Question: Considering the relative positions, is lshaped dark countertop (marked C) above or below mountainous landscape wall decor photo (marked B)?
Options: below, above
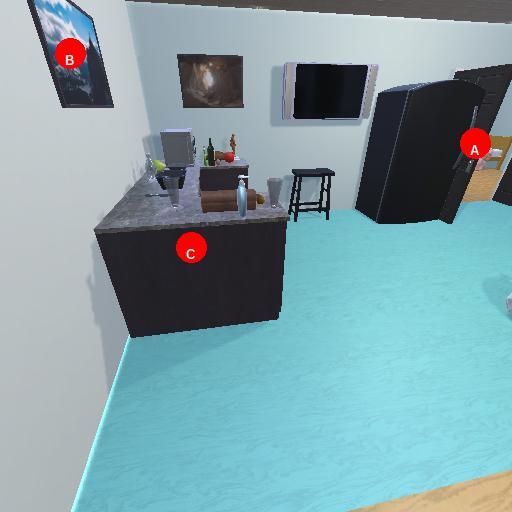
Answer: below